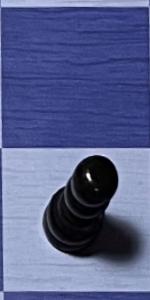
Label: Pawn_Black